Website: bh-photo
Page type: cart
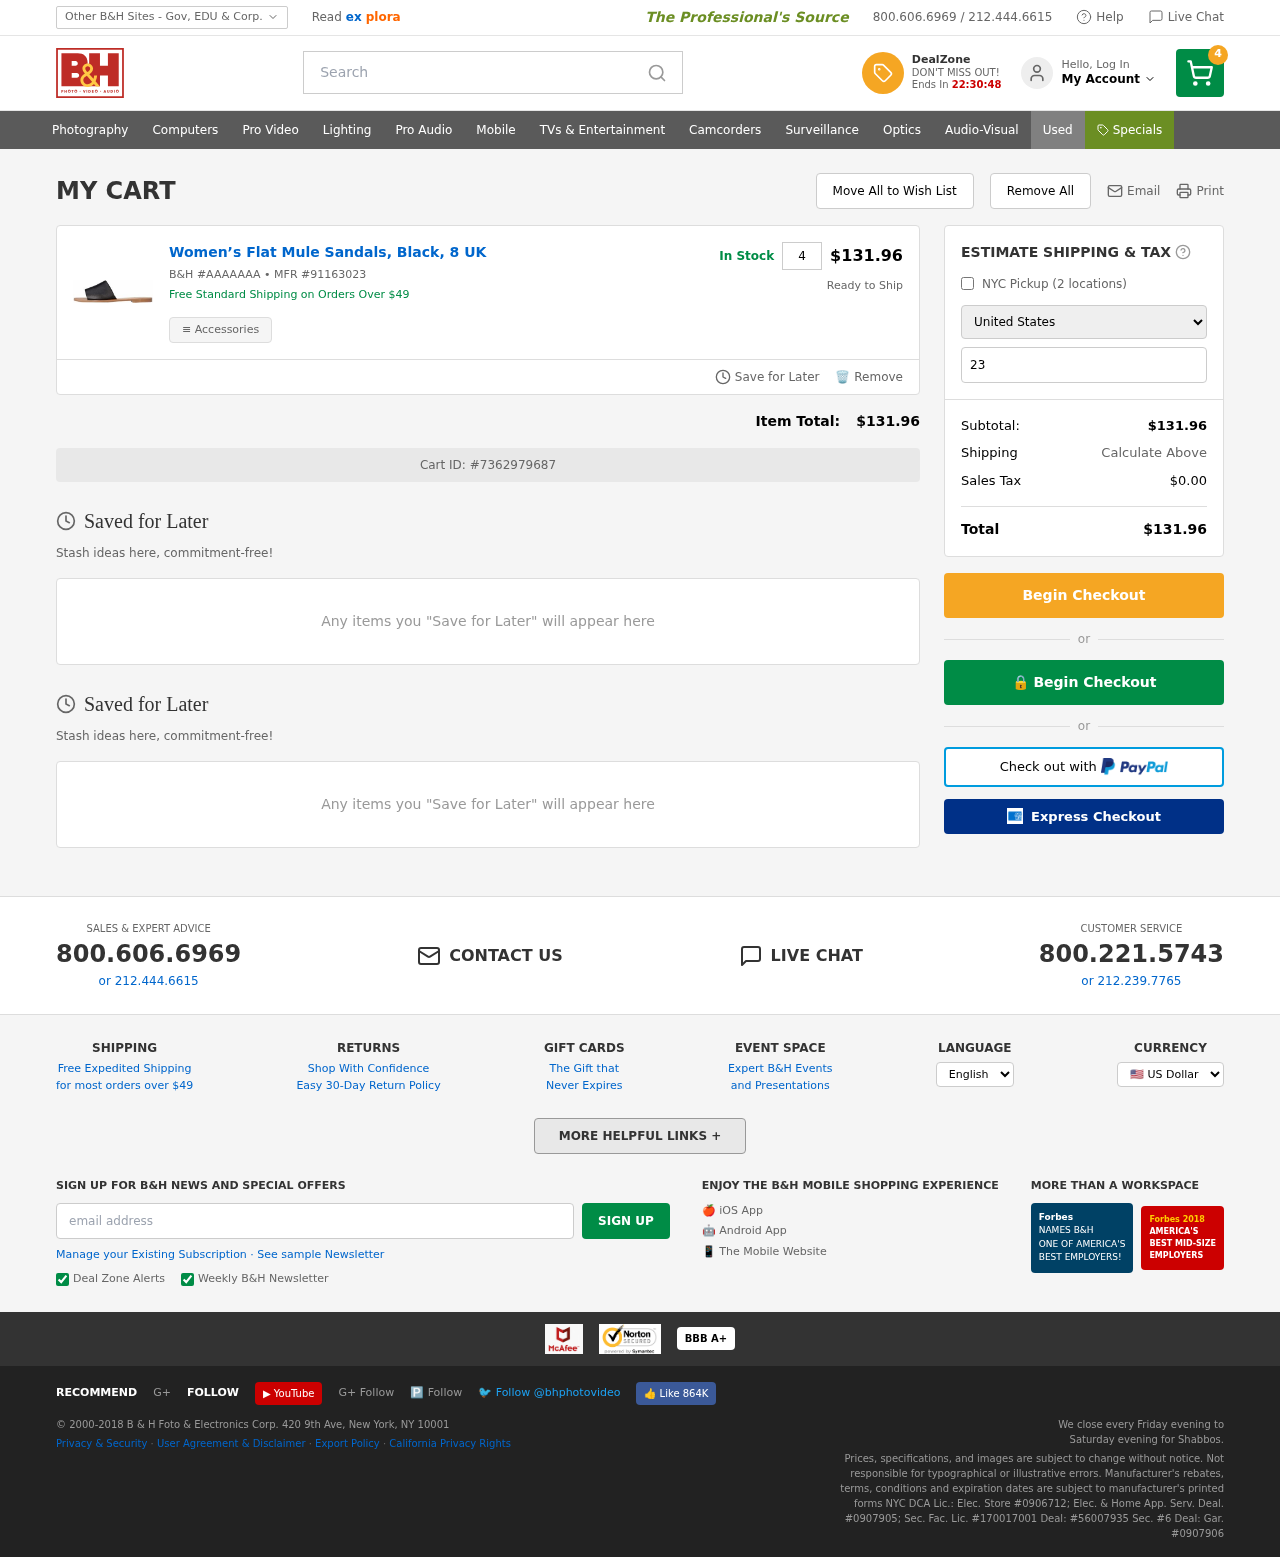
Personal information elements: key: PII_COUNTRY
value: United States
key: PII_EMAIL
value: dawntaylor@hotmail.com
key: PII_POSTCODE
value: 23600
Product elements: key: PRODUCT1_NAME
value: Women’s Flat Mule Sandals, Black, 8 UK
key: PRODUCT1_QUANTITY
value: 4
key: PRODUCT1_SKU
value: AAAAAAA
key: PRODUCT1_MFR
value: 91163023
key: PRODUCT1_SUBTOTAL
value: $131.96
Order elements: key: ORDER_NUM_ITEMS
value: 4
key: ORDER_SUBTOTAL
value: $131.96
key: ORDER_ID
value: #7362979687
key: ORDER_TAX
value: $0.00
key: ORDER_TOTAL
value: $131.96
Search elements: key: HEADER_SEARCH
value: Search